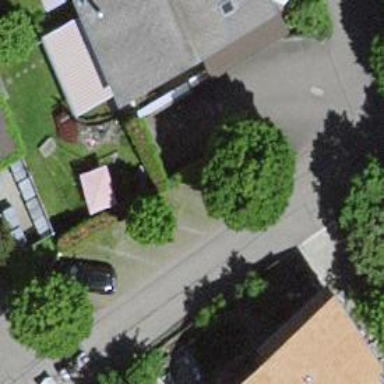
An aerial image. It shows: Parking entrance.